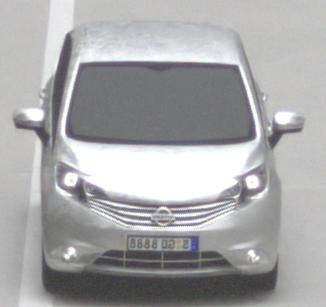
Make: Nissan
Model: Note 1.2
Detailed model: Note (E12) (10/13 - 12/16)
Model produced from: 2013/10
Model produced until: 2015/09
Doors: 5
Color: white
Road condition: dry road
Daytime: midday
Contrast: medium contrast